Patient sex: F
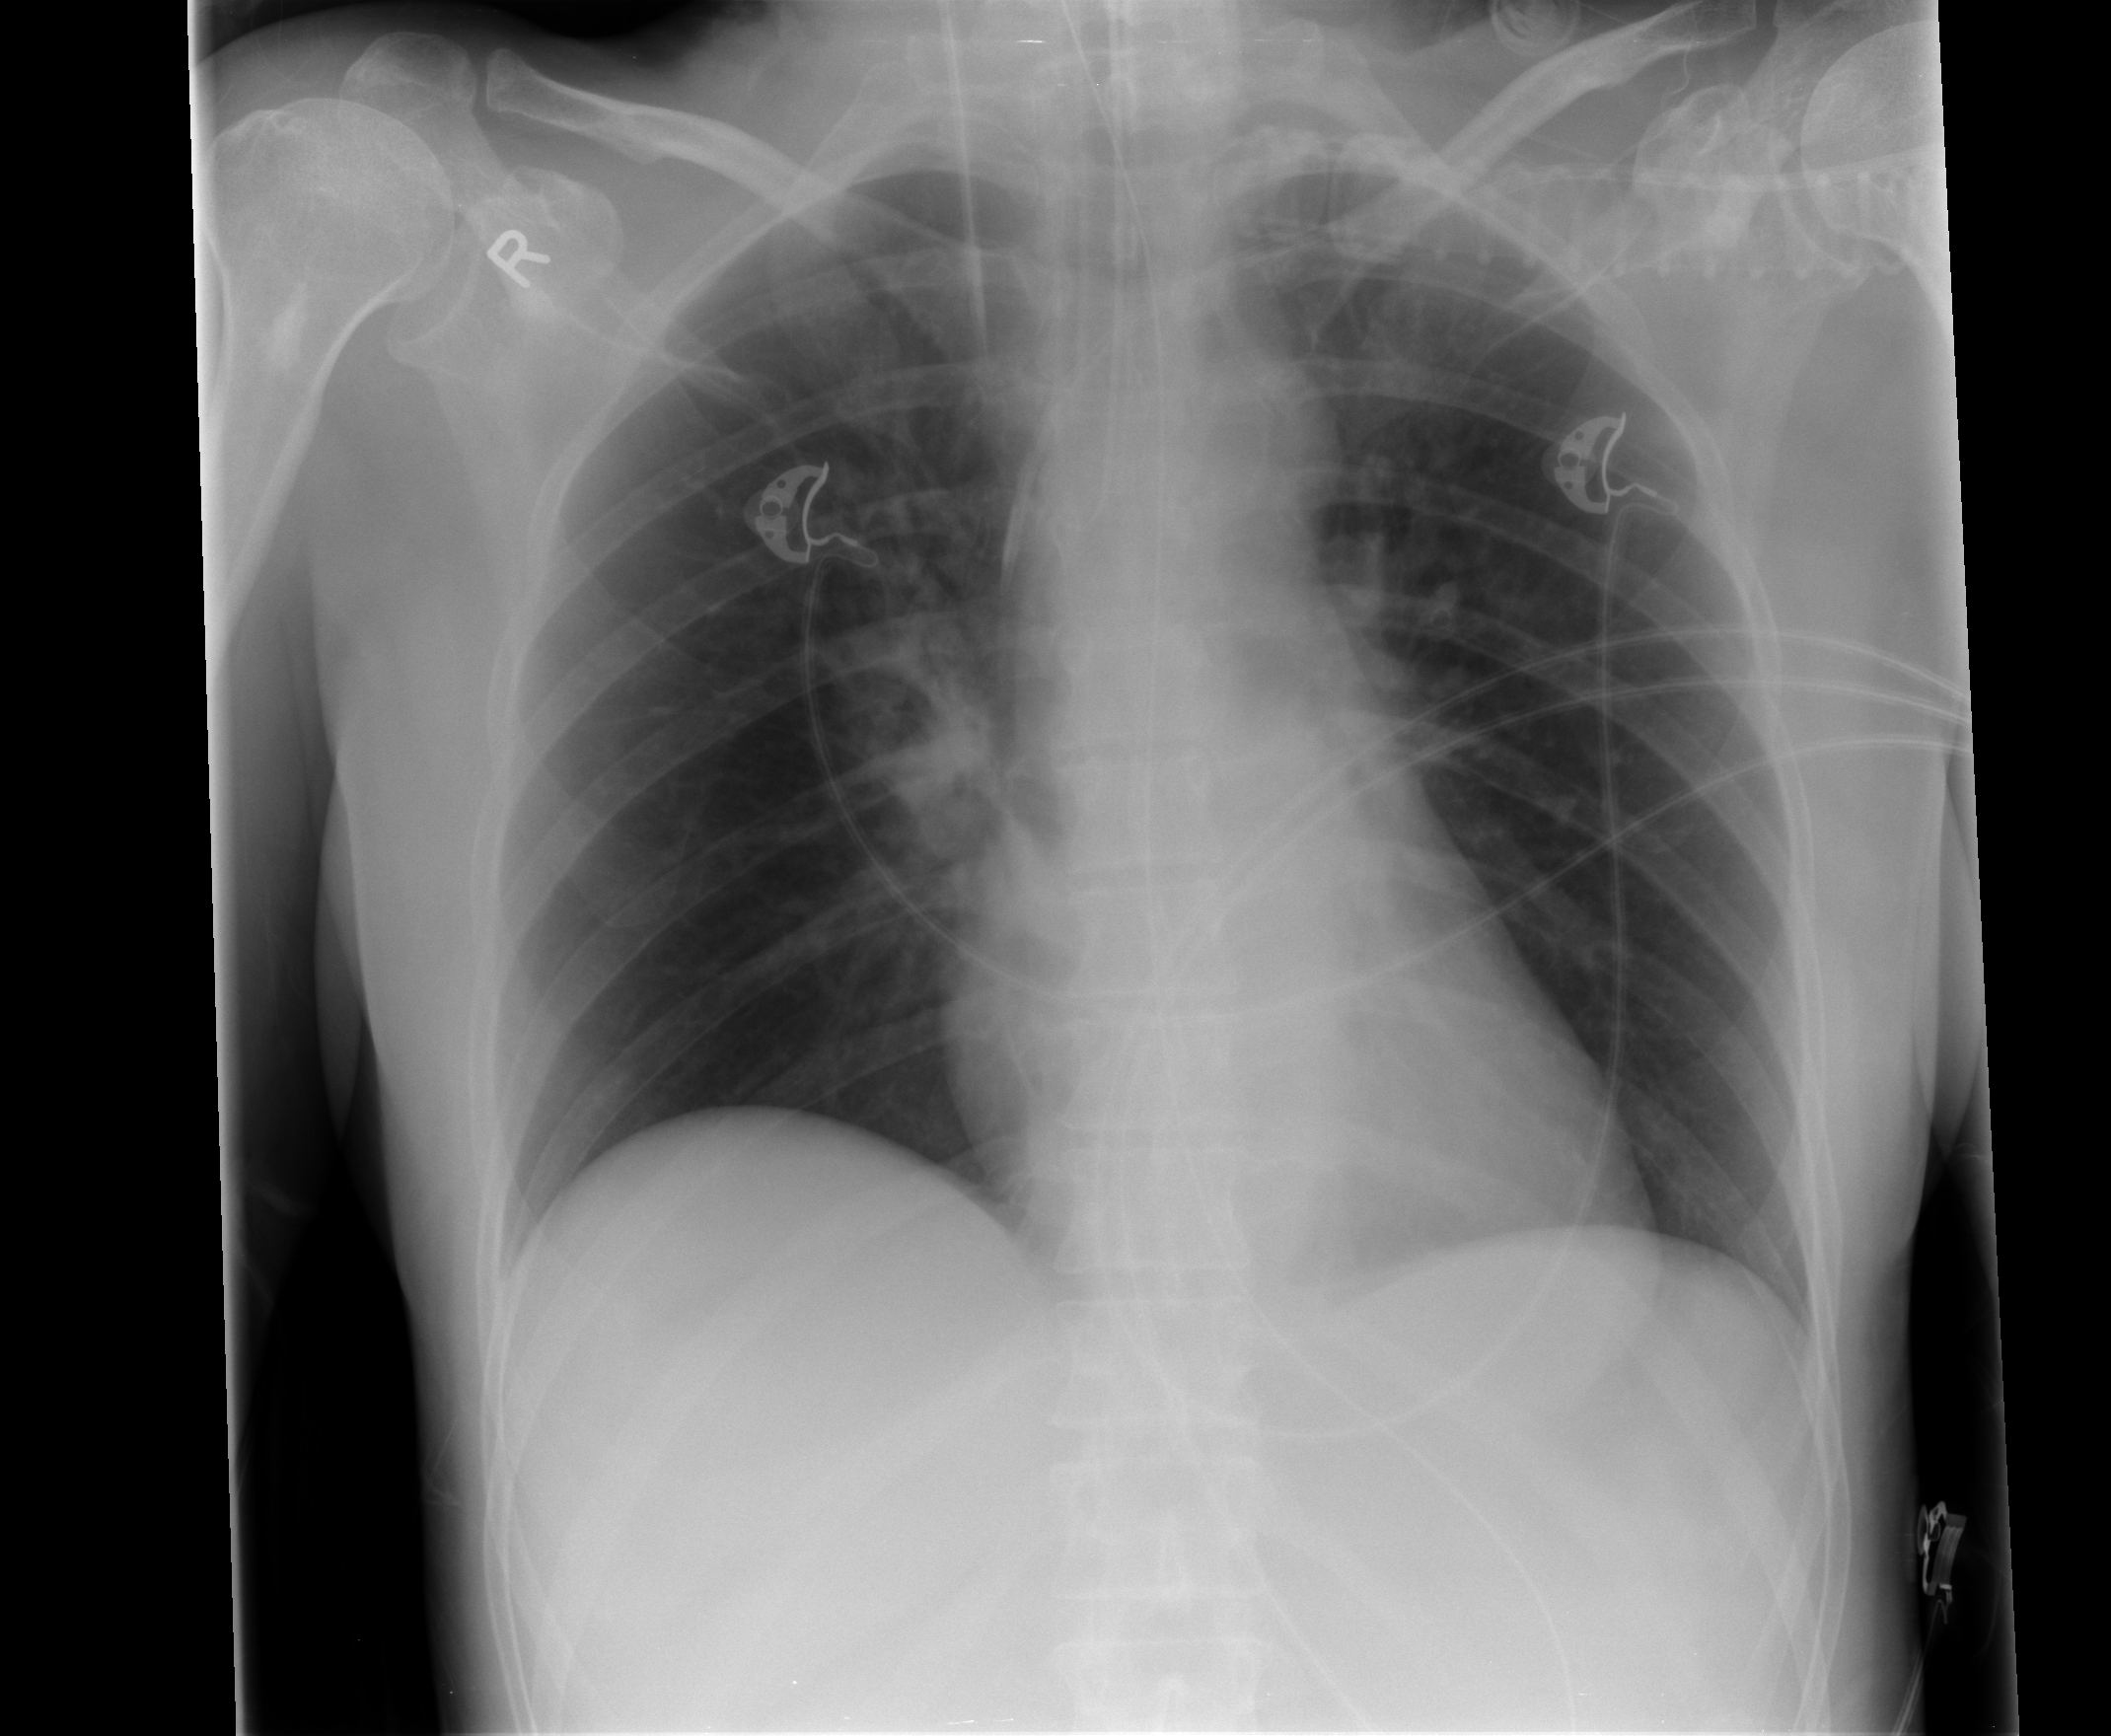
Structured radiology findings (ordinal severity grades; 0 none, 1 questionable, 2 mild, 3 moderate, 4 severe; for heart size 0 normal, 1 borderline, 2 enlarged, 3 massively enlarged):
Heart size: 0
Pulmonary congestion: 2
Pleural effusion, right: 0
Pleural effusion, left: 0
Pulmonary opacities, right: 0
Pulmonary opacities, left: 0
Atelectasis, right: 0
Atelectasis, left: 2